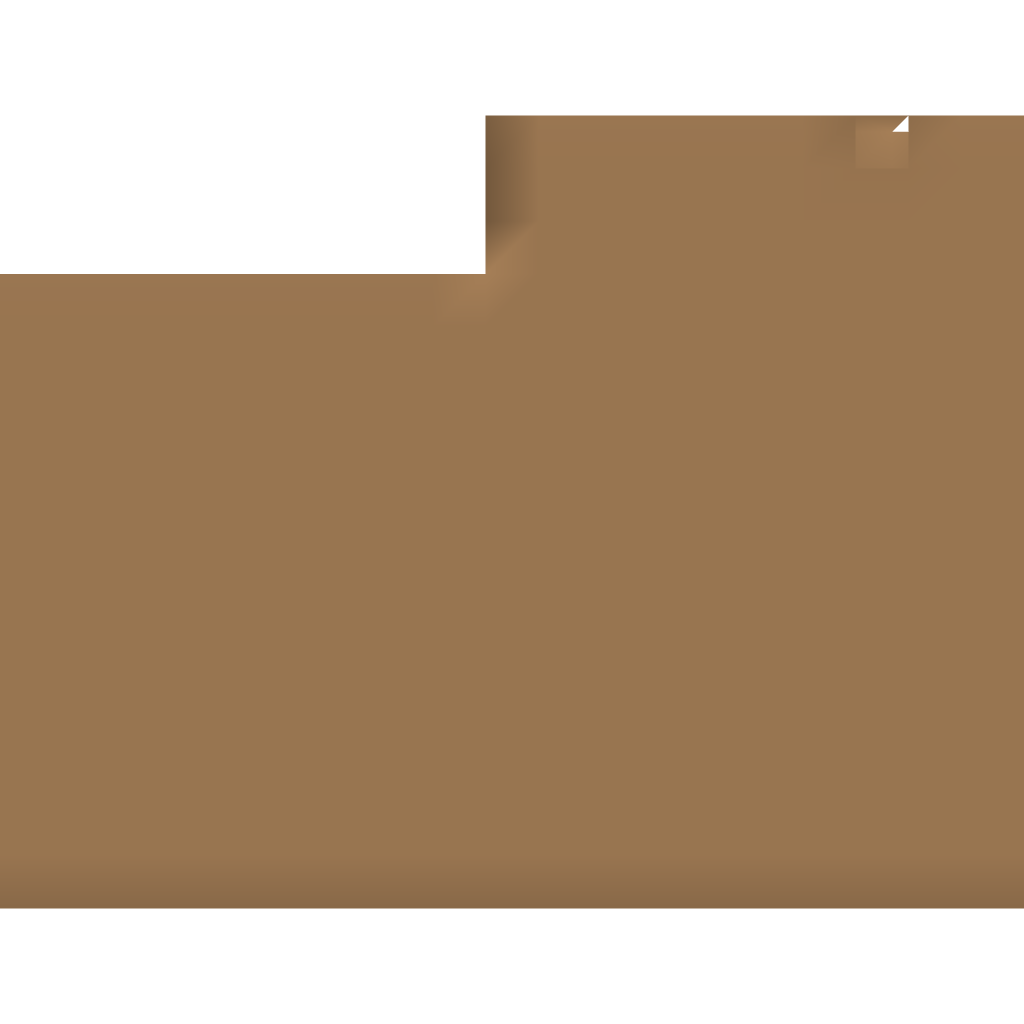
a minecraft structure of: Train Depot/Station bad low quality